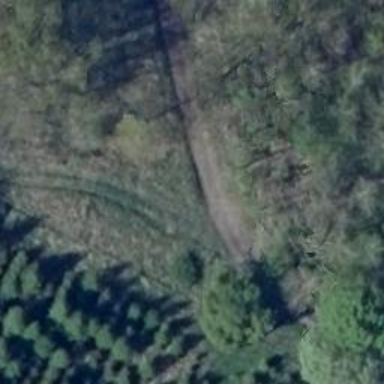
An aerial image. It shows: Track with grade 5 tracktype.